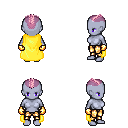
a pixel art fantasy rpg character, female body template, dark elf, purple skin, yellow cape, gold greaves, pink short mohawk hairstyle, gold gloves, four views (front, back, left, right), 2x2 character sprite sheet, small pixel art, hard edges, no anti-aliasing